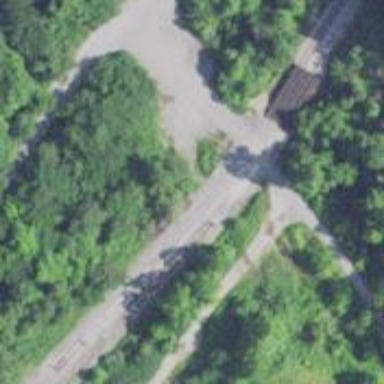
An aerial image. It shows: Level crossing along the railway.